Interaction volume radius: 5 \u00c5
Interaction volume height: 15 \u00c5
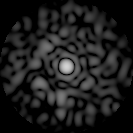
Disorder parameter: 0.8906